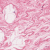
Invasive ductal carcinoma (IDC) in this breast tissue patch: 0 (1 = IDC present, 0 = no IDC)